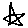
Label: star